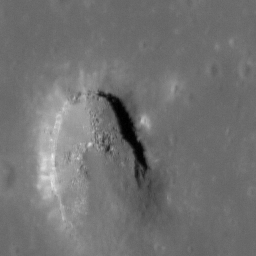
Pit: Central Mare Fecunditatis Pit
Host crater: Mare Fecunditatis
Host type: mare
Lunar coordinates: latitude -0.9182, longitude 48.66